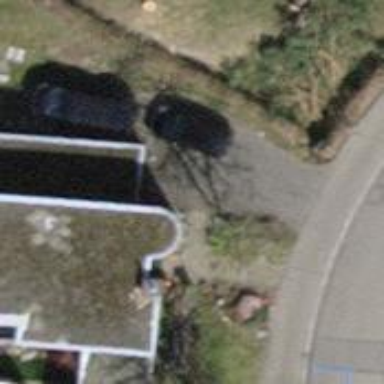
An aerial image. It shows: Detached building.